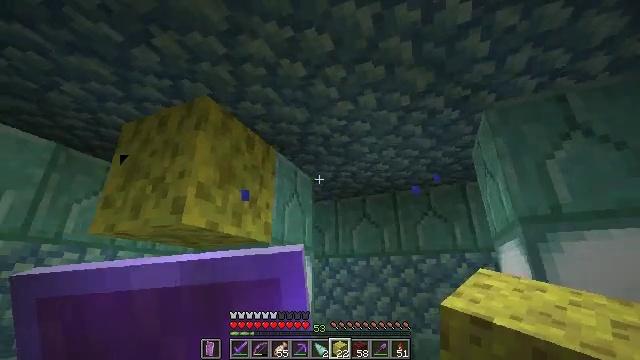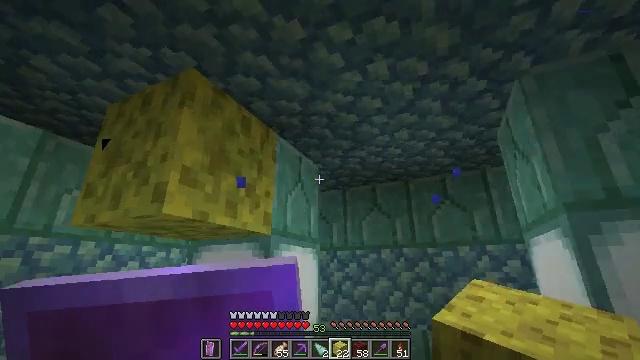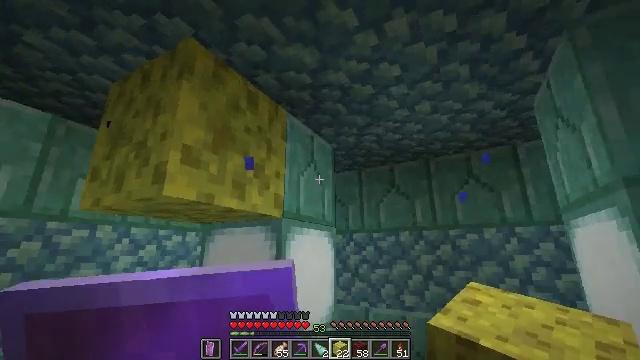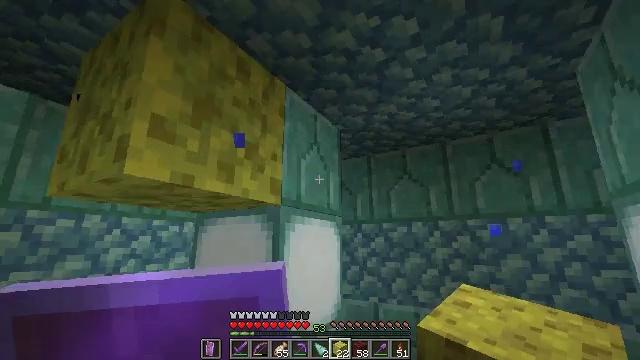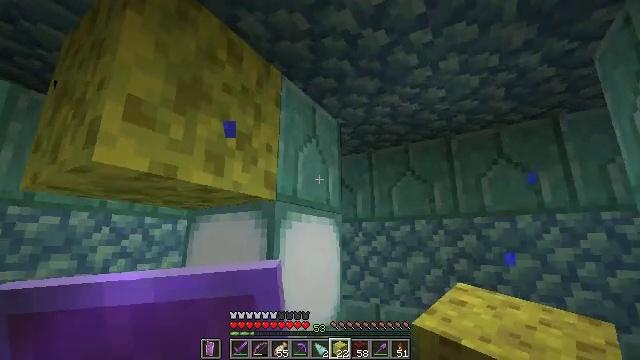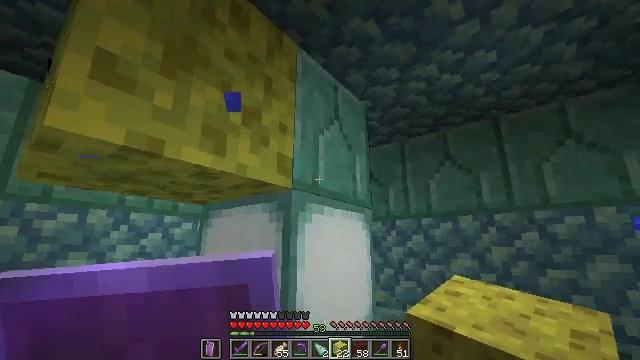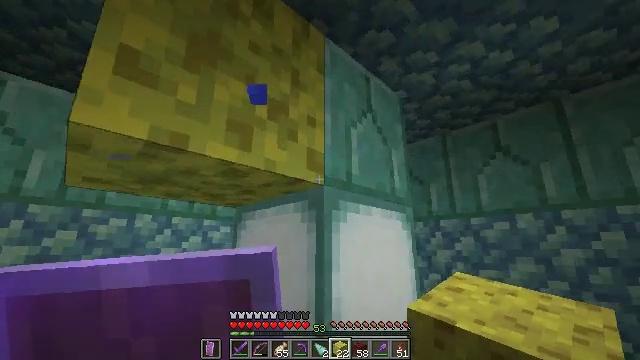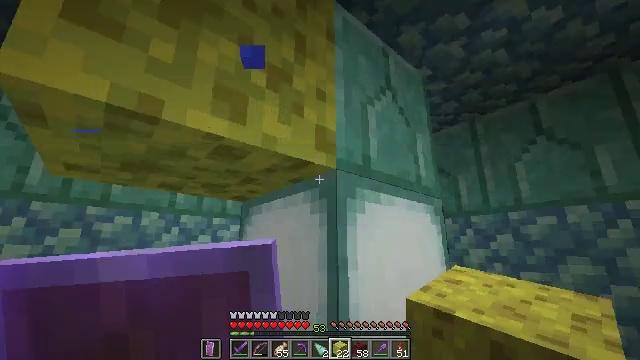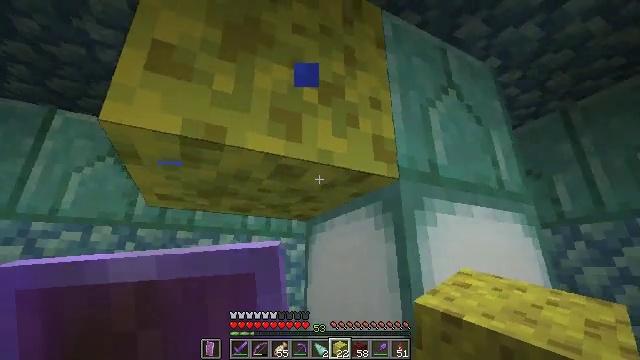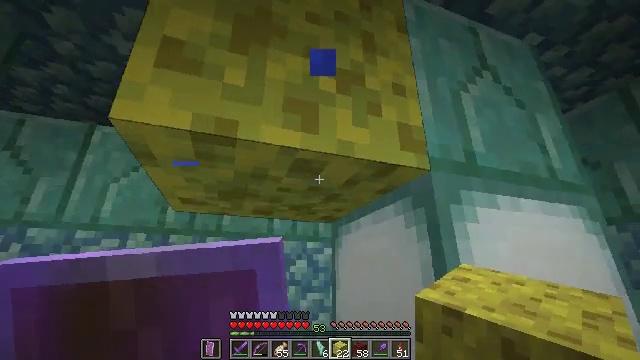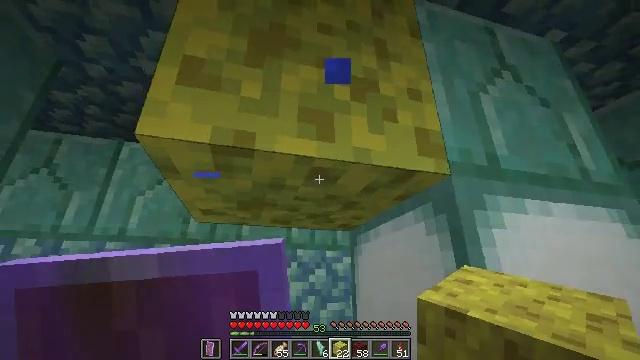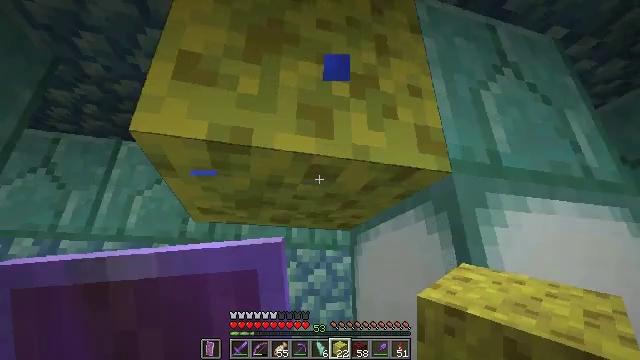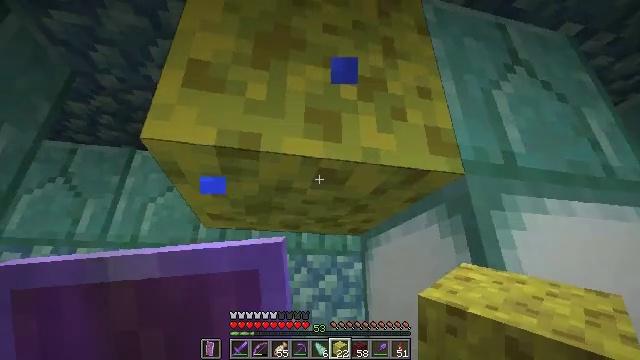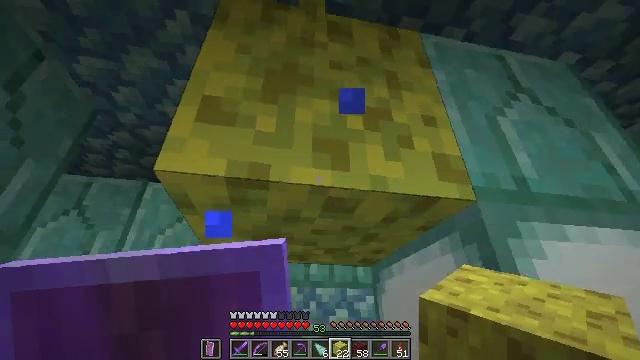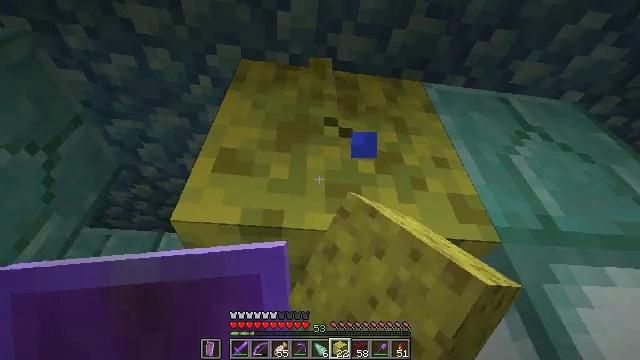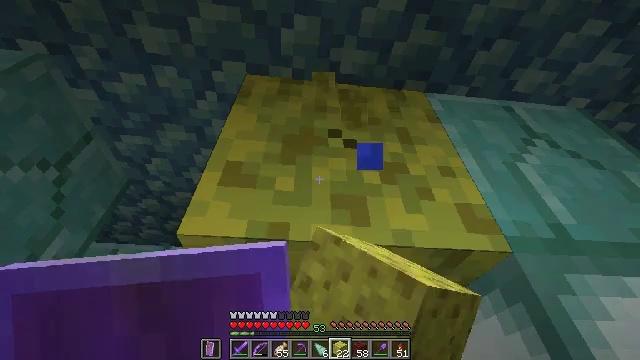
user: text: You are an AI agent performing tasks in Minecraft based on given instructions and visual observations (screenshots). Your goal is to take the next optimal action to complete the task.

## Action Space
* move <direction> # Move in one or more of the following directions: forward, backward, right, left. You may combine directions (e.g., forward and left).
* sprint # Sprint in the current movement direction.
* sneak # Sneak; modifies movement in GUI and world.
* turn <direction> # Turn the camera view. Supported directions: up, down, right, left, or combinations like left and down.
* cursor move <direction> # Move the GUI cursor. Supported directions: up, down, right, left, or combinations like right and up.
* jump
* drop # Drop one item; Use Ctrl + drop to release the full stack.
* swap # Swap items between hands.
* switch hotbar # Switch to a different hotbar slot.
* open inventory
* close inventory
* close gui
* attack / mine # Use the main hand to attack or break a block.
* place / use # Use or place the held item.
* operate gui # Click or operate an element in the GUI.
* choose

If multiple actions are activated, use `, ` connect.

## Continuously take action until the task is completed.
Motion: motion action
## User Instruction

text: Gather a wet sponge from the ocean.
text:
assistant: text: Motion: move forward, turn left and down
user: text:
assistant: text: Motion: move forward, turn left and down
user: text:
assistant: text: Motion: move forward, turn left and down
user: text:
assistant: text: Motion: move forward
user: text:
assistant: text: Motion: move forward, turn left
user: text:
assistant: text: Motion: move forward, turn left
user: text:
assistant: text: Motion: turn left
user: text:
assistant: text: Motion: turn left and up
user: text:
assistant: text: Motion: turn left and up
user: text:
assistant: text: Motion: turn left and up
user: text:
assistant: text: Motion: no_op
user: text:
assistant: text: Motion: turn left and up
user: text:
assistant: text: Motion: turn left and up, attack / mine
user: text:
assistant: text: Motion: turn left and up, attack / mine
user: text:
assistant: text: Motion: turn left and up, attack / mine
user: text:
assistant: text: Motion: attack / mine
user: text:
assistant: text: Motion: attack / mine
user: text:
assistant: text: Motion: attack / mine
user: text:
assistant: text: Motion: attack / mine
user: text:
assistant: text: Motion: attack / mine
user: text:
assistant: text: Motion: attack / mine
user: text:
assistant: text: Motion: attack / mine
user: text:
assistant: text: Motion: attack / mine
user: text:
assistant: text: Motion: attack / mine
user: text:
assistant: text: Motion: attack / mine
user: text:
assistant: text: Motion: attack / mine
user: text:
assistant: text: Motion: attack / mine
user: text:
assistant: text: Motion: attack / mine
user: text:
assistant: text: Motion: attack / mine
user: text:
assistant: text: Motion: attack / mine